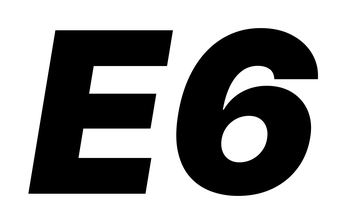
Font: Inter-Italic_Black_Italic